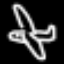
Label: airplane